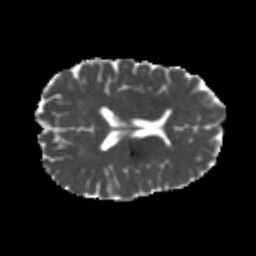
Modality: MD
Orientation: axial
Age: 22
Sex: female
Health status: healthy
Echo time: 0.074 s